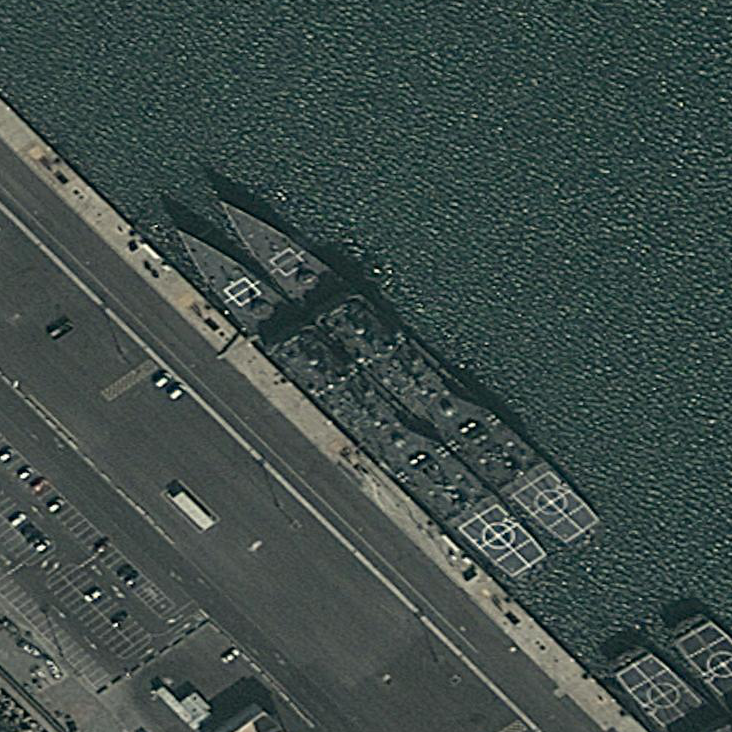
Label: cruiser